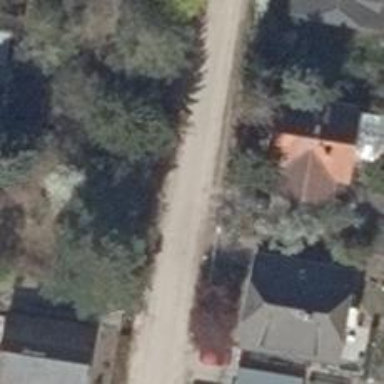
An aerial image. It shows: Driveway.